Interaction volume radius: 10 \u00c5
Interaction volume height: 20 \u00c5
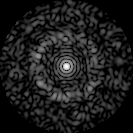
Disorder parameter: 0.8195